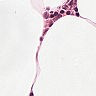
Metastatic tissue present: no